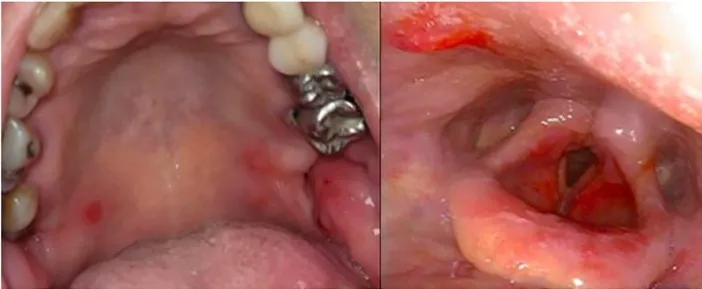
Oral and laryngeal erosions after apremilast discontinuation.
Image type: pathology (h&e)